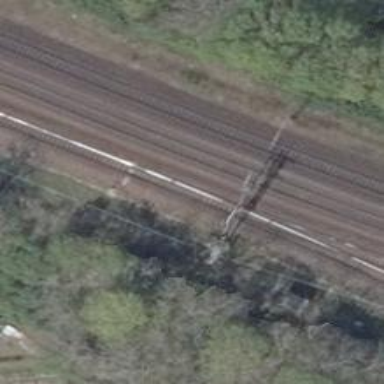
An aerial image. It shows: Railway switch.